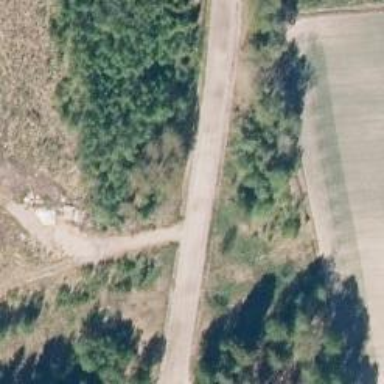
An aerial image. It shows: Tertiary road.